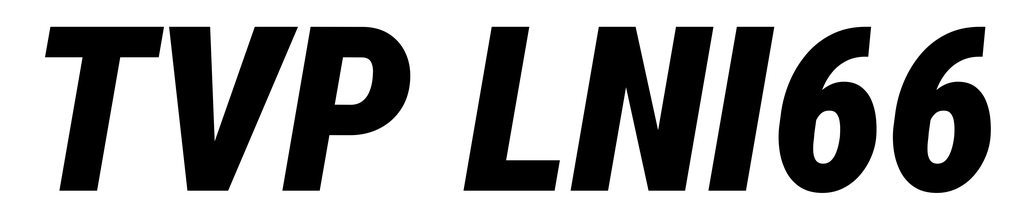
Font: Roboto-Italic_Condensed_Black_Italic